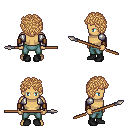
a pixel art fantasy rpg character, male body template, human, tanned skin, steel arm armor, teal pants, light blonde curly afro hairstyle, leather bracers, black shoes, spear, four views (front, back, left, right), 2x2 character sprite sheet, small pixel art, hard edges, no anti-aliasing